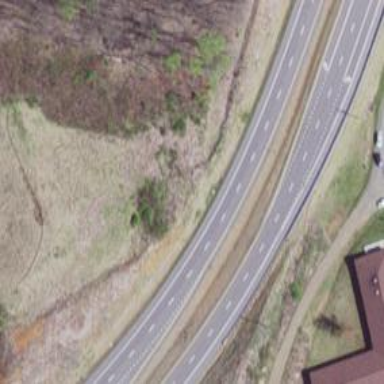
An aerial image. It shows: This image shows trunk highway that functions as expressway.